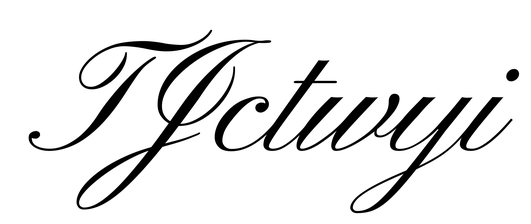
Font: PinyonScript-Regular